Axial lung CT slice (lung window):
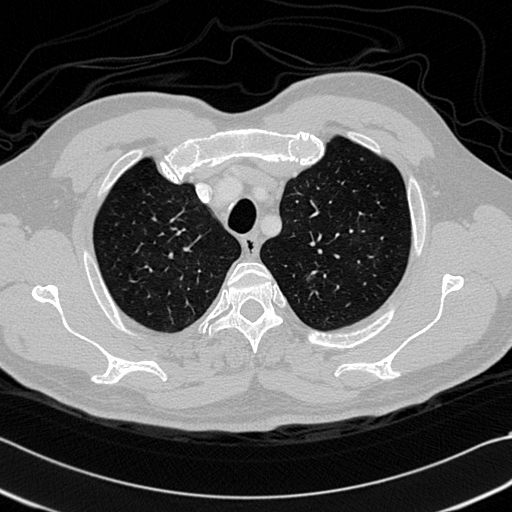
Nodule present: no